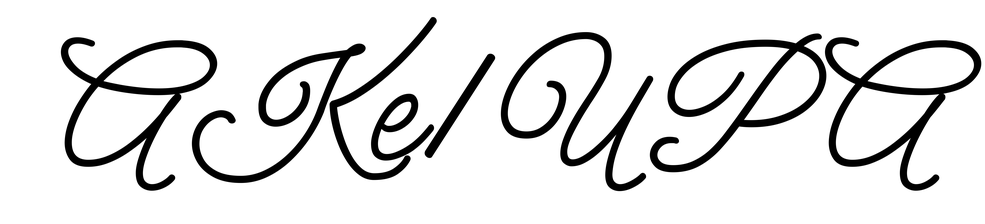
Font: MeowScript-Regular